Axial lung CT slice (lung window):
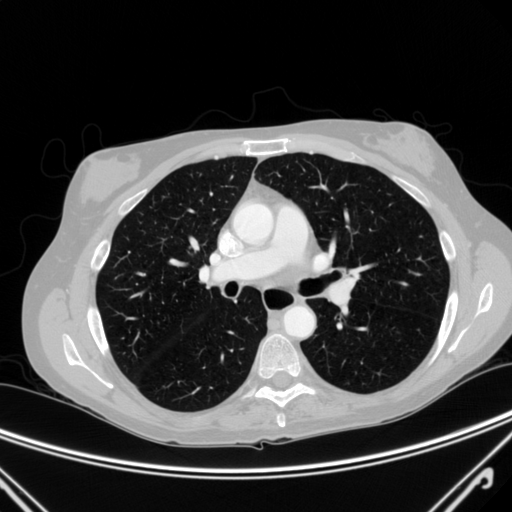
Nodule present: no